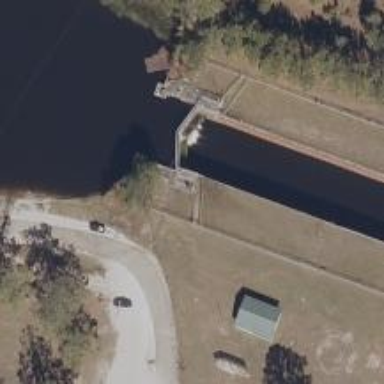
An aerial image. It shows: Lock gate along waterway.